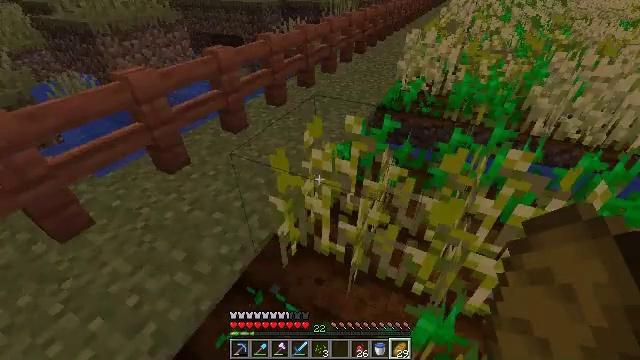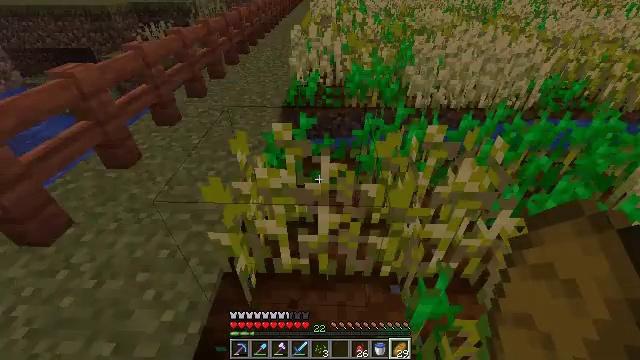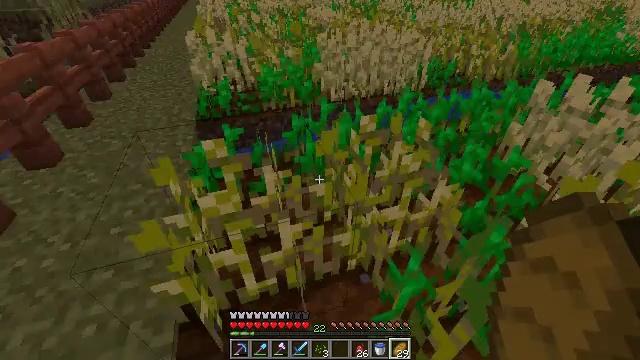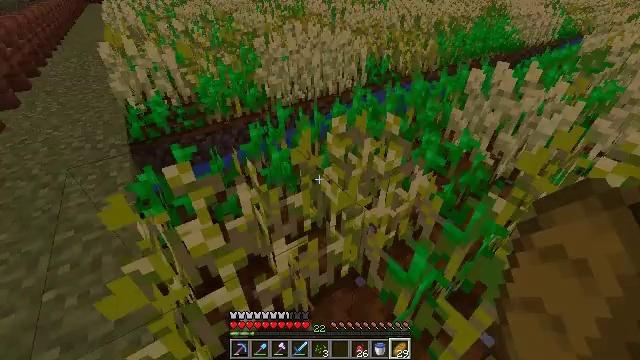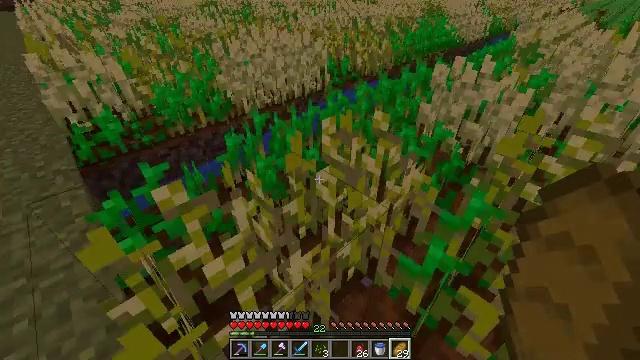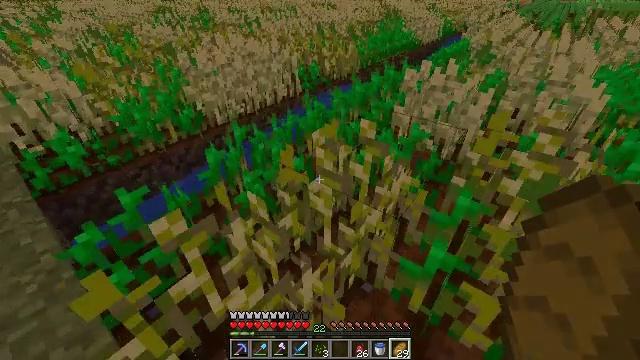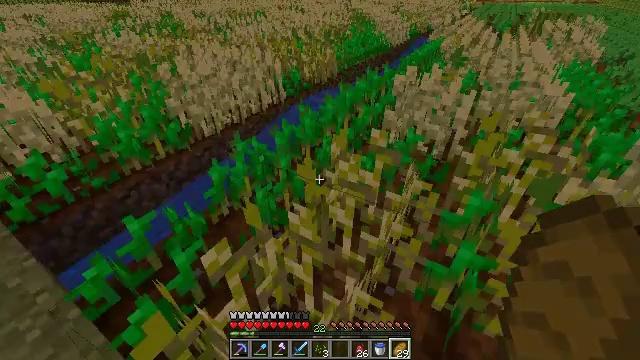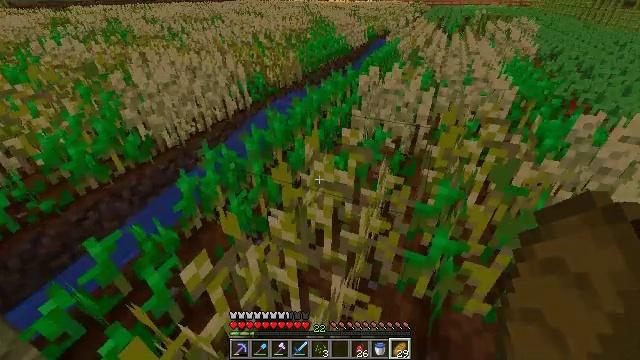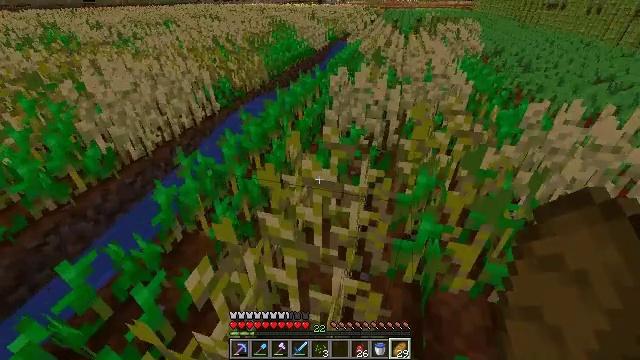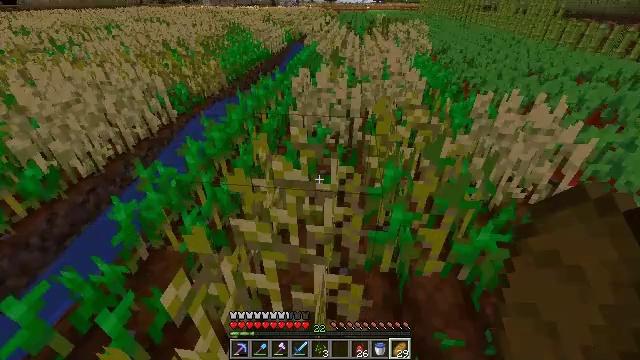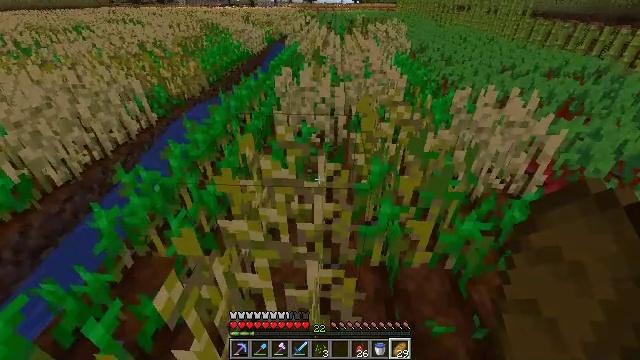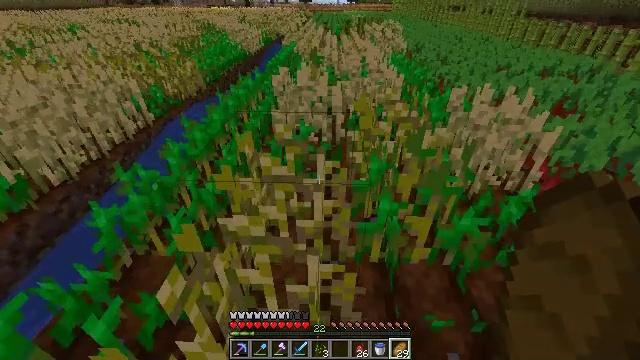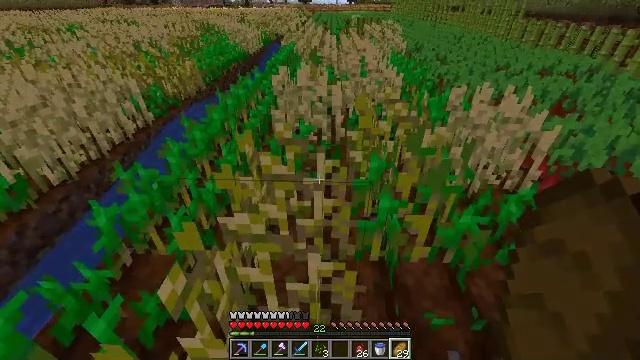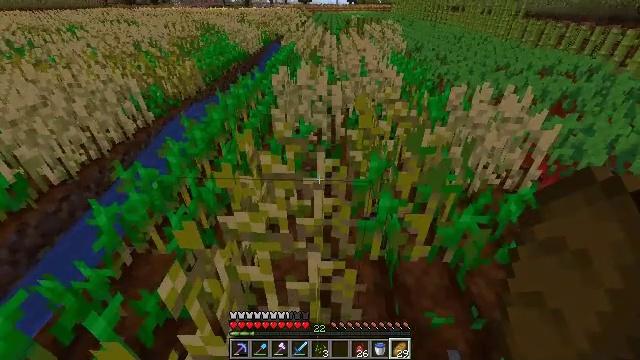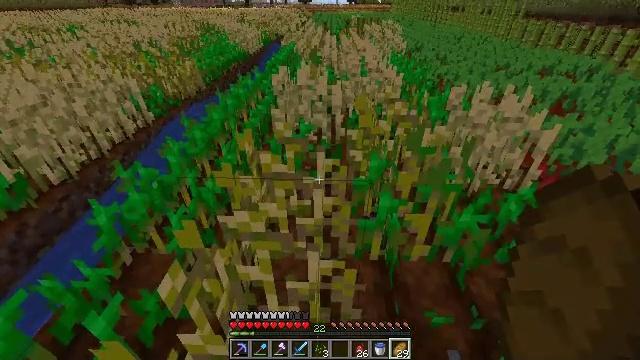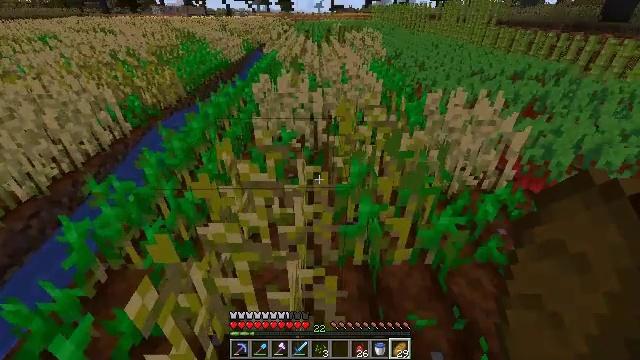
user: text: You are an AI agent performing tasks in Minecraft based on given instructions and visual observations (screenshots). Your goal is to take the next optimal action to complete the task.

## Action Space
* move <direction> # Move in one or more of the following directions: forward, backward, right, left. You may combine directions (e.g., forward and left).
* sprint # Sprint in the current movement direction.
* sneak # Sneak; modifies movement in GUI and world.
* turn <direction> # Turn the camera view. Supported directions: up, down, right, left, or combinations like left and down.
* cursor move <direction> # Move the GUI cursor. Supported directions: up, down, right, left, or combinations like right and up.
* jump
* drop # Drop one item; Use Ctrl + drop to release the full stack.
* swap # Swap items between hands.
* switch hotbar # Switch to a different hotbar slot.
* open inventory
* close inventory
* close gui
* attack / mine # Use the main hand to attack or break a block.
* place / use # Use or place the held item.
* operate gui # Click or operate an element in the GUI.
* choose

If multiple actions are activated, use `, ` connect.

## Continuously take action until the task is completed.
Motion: motion action
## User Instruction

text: Harvest beetroots from the farm.
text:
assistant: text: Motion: move forward and move left, turn right
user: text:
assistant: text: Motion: move forward and move left, turn right
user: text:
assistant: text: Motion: move forward and move left, turn right
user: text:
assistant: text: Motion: move left, turn right
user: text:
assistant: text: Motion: move left, turn right
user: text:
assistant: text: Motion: move left, turn right
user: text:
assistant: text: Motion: turn right
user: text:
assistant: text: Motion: turn right
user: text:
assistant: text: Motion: turn right
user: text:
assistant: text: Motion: turn right
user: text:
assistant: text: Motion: no_op
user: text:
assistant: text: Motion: no_op
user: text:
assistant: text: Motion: no_op
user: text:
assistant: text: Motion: no_op
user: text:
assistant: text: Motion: move right, turn right and up
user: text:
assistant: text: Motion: move right, turn right and up
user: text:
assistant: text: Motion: move forward and move right, turn right and up
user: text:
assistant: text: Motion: move forward and move right, turn right
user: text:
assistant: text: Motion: move forward and move right
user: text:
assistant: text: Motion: move forward and move right
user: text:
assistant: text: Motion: move forward and move right
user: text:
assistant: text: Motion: move forward and move right
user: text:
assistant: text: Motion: move forward and move right
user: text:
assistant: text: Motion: move forward and move right
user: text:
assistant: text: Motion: move forward and move right
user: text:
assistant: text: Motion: move forward and move right
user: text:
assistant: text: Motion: move right
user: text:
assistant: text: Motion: move right
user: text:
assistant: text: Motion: move right
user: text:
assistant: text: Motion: move right